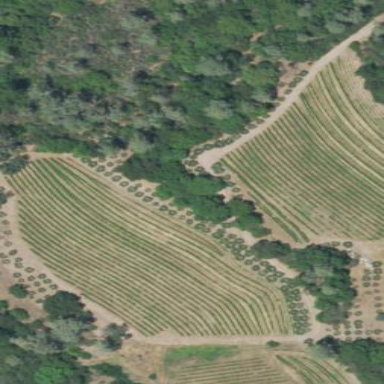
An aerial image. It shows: Orchard filled with olive trees.